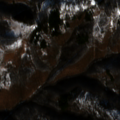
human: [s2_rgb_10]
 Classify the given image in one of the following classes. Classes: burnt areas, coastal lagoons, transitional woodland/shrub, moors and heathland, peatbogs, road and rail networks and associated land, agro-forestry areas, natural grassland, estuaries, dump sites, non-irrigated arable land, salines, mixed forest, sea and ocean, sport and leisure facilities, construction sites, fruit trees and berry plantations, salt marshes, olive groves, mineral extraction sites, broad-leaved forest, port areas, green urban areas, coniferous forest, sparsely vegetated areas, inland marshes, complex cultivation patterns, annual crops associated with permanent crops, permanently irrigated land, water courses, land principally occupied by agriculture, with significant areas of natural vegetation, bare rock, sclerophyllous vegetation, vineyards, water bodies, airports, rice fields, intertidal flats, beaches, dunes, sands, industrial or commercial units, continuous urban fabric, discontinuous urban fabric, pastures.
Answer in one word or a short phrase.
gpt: pastures, broad-leaved forest